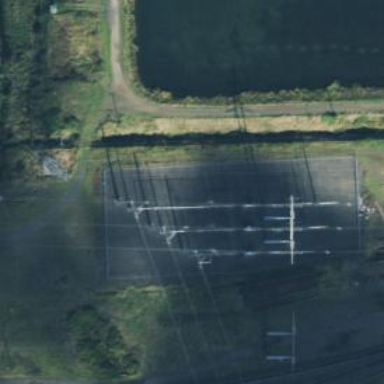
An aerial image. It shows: Switch used for power control.